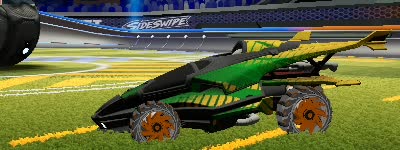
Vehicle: aftershock